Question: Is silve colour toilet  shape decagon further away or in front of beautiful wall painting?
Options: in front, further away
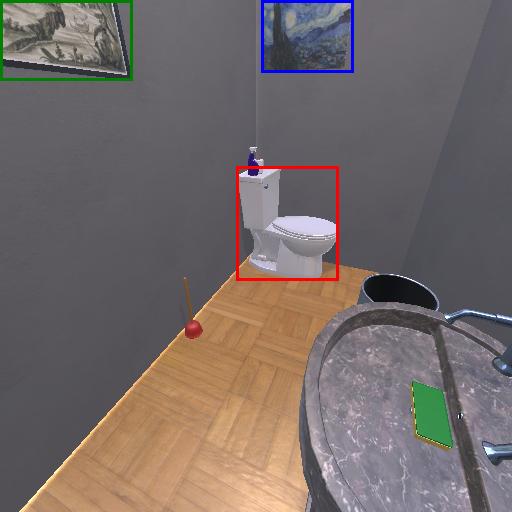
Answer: in front